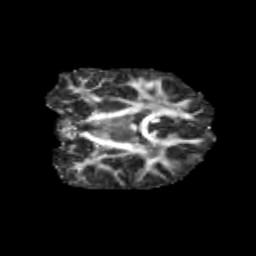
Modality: FA
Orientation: coronal
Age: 10
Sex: male
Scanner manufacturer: siemens
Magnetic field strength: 3 T
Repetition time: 3.8 s
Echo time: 0.07 s